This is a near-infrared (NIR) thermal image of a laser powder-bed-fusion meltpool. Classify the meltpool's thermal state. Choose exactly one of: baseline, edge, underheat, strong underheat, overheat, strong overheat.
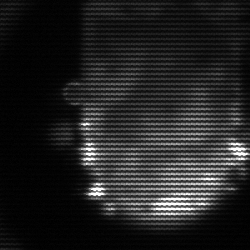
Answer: baseline